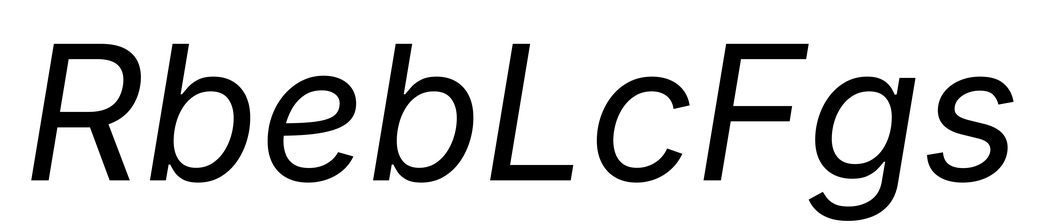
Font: Inter-Italic_Italic